Question: I am creating a basic little game and I want it to be able to scan over a LAN using Sockets, My current code works, however it's crude and slow.
My current code works as such, it gets the current computers first 2 octaves (e.g 192.168), then it does a dual for loop (0- 255) to scan from 192.168.0.0 to 192.168.255.255, In my opinion this is a very inefficient method of scanning through all of the IP's in a LAN.
This is the code:
'''
new Thread(new Runnable() {
@Override
public void run() {
int next = 0;
try{
String ipAd = InetAddress.getLocalHost().getHostAddress();
String ipStart = ipAd.substring(0, NetHandler.nthOccurrence(ipAd, '.', 2)-1);
Socket s;
for(int i = 0 ; i < 255; i++){
for(int j = 0 ; j < 255; j++){
s = new Socket();
String ip = ipStart + (i + "." + j);
tests++;
server = ip;
try{
s.connect(new InetSocketAddress(ip, 26655), 10);
}catch(Exception e){
continue;
}
servers[next++] = ip;
componentList.add(new GuiButton(ids++, GuiMultiplayer.this, SpaceGame.WIDTH/2, SpaceGame.HEIGHT/4 - 60 + (50 * ids), ip));
}
}
}catch(Exception e){
}
}
}).start();
}
'''
Is there an easier method to maybe list all of the devices on my LAN network? Or is my crude, slow solution the only way?
A preview of this monstrosity:

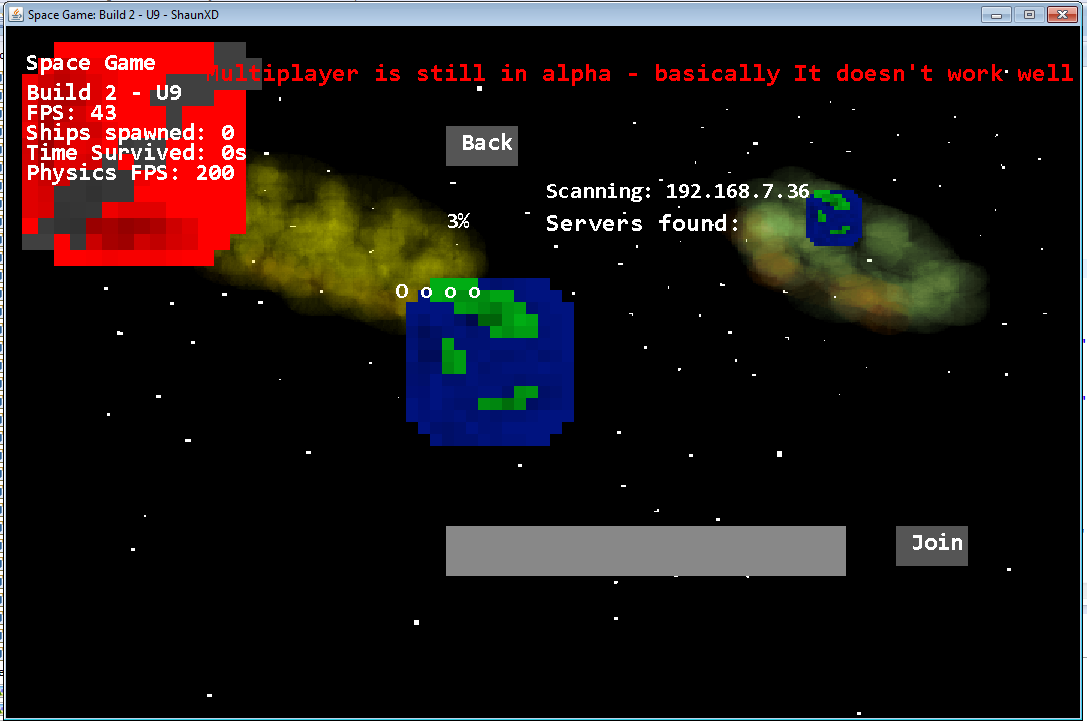
Answer: Discovering running instances of your app on a LAN is commonly done using UDP broadcasts. Have the requesting app send a single request message to the LAN's subnet broadcast IP on a pre-determined port, which will copy the message to that port on every PC connected to that subnet. Your other apps can open a UDP listening socket on that port to receive requests with. When each app receives the request, it will have the IP of the requester and can send a reply directly to it, allowing the requester to discover the repliers. After sending the initial request, the requester can wait for a period of time gathering up any replies it receives, and then use the info as needed.